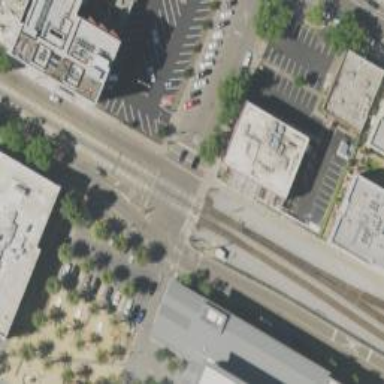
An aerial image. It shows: Railway spur junction.